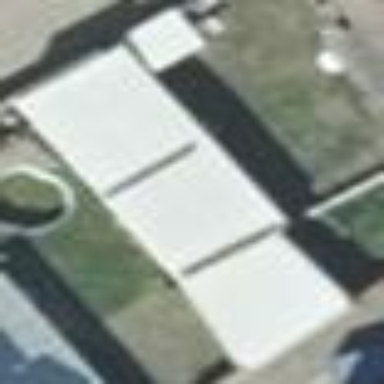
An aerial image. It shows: White building with flat metal roof oriented along its length.